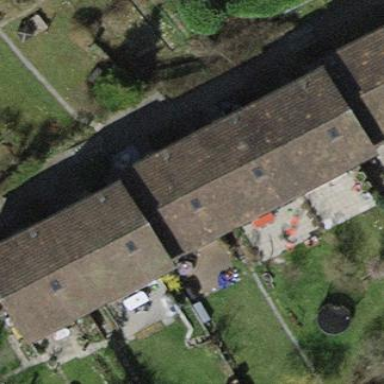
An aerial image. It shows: Simple house.